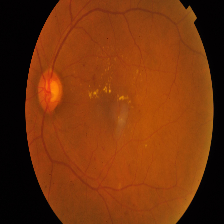
Diabetic retinopathy grade: Proliferative DR